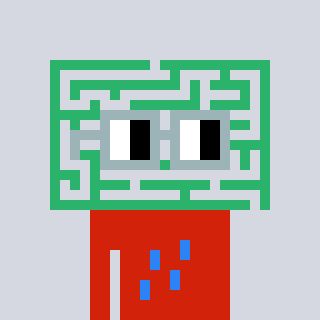
a pixel art character with square dark gray glasses, a maze-shaped head and a red-colored body on a cool background